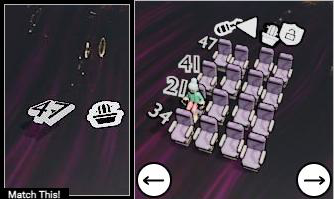
Task: seats
Answer: no